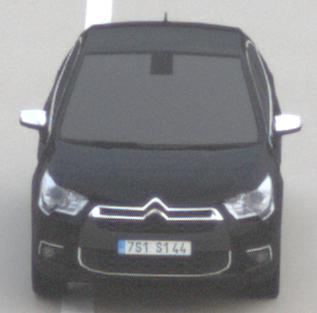
Make: Citroen
Model: DS 4 VTi 120
Detailed model: DS 4
Model produced from: 2011/05
Model produced until: 2015/01
Doors: 5
Color: black
Road condition: dry road
Daytime: morning or afternoon
Contrast: low contrast